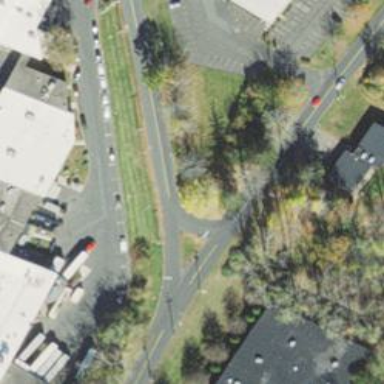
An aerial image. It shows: Road with stop sign.